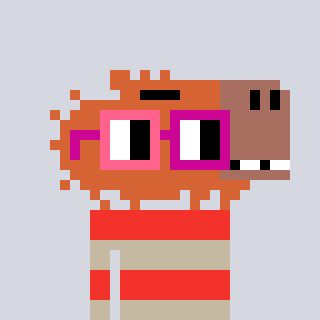
a pixel art character with square pink and red glasses, a capybara-shaped head and a bege-colored body on a cool background